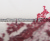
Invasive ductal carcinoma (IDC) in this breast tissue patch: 0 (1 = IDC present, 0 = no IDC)